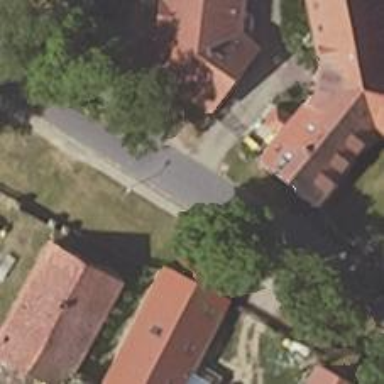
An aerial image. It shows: Residential road with asphalt surface.